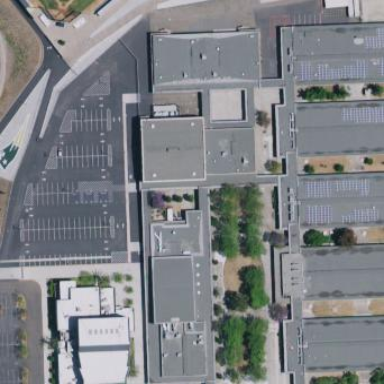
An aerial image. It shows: Educational building.